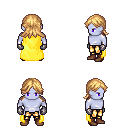
a pixel art fantasy rpg character, male body template, dark elf, purple skin, yellow cape, gold greaves, light blonde loose hair, metal gloves, brown shoes, four views (front, back, left, right), 2x2 character sprite sheet, small pixel art, hard edges, no anti-aliasing